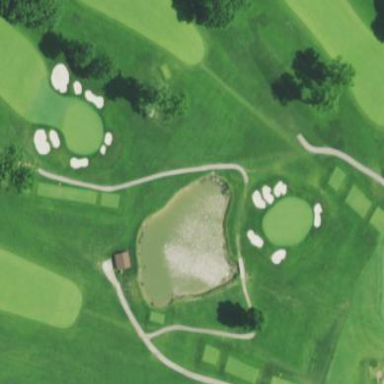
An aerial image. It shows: Water hazard on golf course. The hazard is natural water feature.